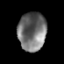
Tissue: prostate
Cell type: T cells
Senescence score: 0.3266
Nuclear area (px): 1068
Mean DAPI intensity: 111.754